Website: lowes
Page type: review-order
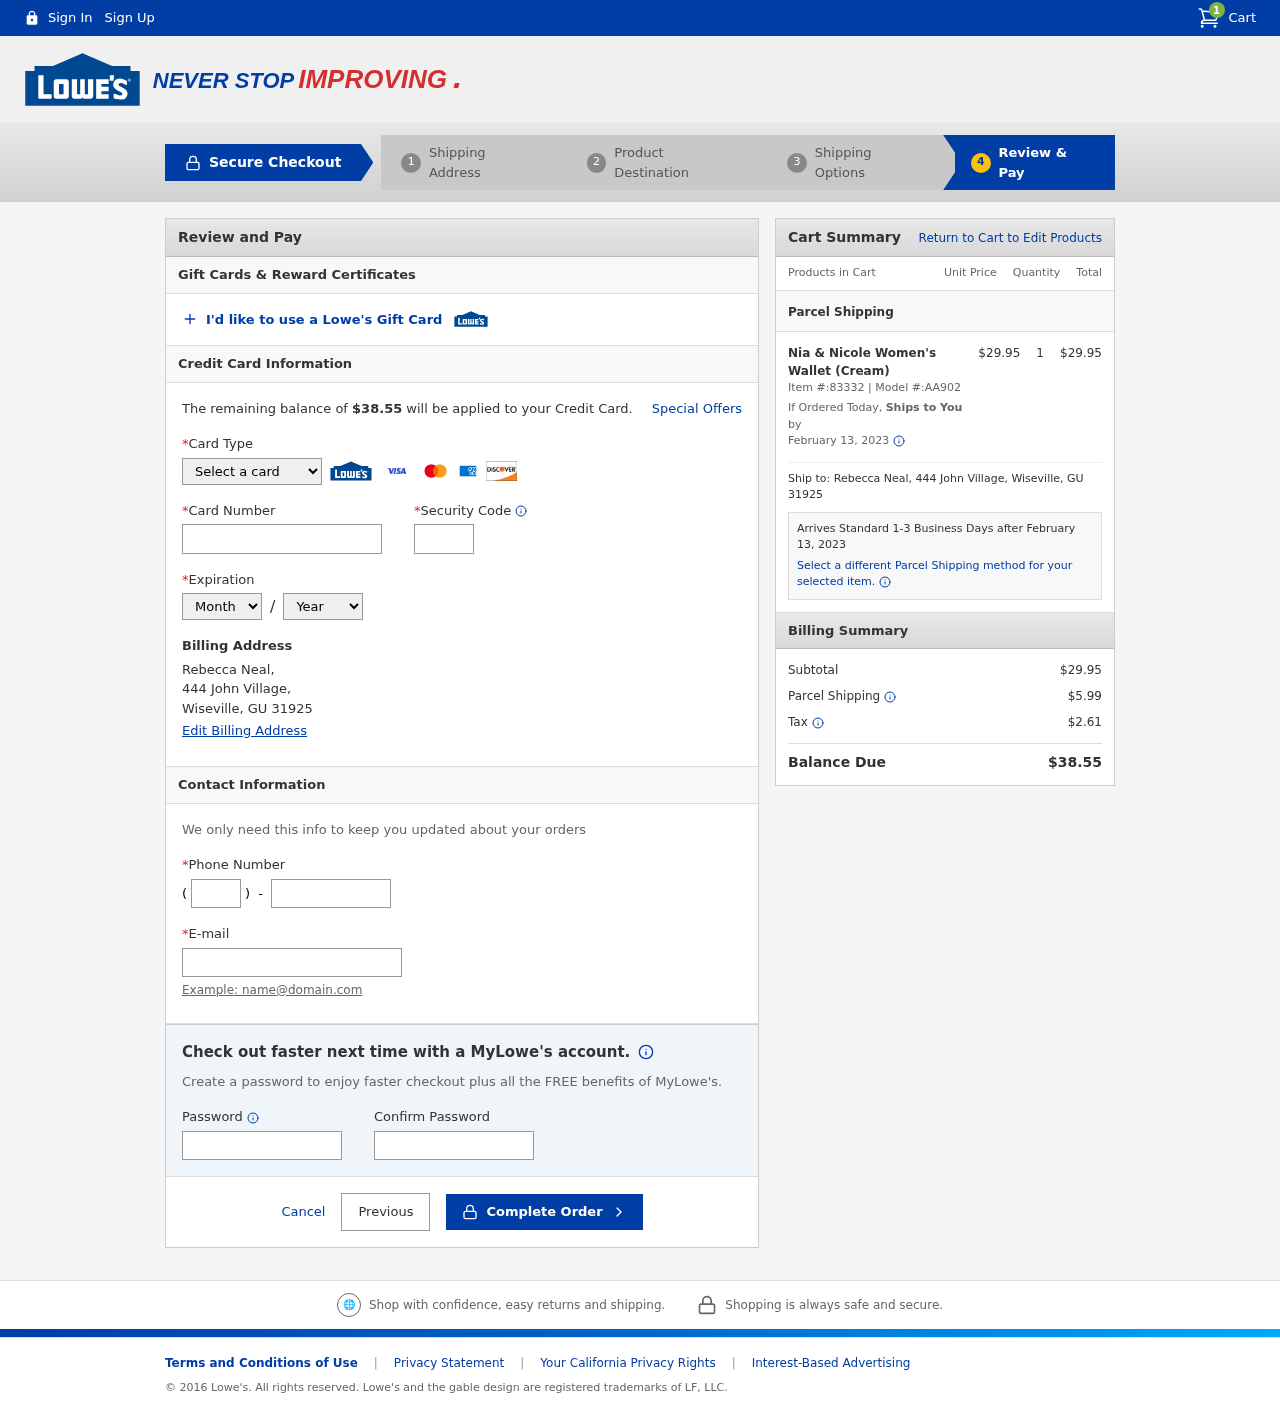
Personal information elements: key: PII_CARD_CVV
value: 163
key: PII_CARD_EXPIRY_MONTH
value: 07
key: PII_CARD_EXPIRY_YEAR
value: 27
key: PII_CARD_NUMBER
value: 2223 4542 7898 8460
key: PII_CARD_TYPE
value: Mastercard
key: PII_CITY
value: Wiseville
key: PII_EMAIL
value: rebecca_neal@gmail.com
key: PII_FULLNAME
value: Rebecca Neal,
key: PII_PHONE
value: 6368050046
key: PII_PHONE_AREA
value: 636
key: PII_POSTCODE
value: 31925
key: PII_STATE_ABBR
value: GU
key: PII_STREET
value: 444 John Village
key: PII_STREET
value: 444 John Village,
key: PII_FULLNAME2
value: Rebecca Neal
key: PII_STATE
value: GU
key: PII_POSTCODE_FULL
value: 31925
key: PII_CITY_STATE
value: Wiseville, GU
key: PII_CITY_STATE_ZIP
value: Wiseville, GU 31925
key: PII_POSTCODE_NUMERIC
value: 31925
Product elements: key: PRODUCT1_NAME
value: Nia & Nicole Women's Wallet (Cream)
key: PRODUCT1_PRICE
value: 29.95
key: PRODUCT1_QUANTITY
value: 1
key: PRODUCT1_ITEM_NUMBER
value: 83332
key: PRODUCT1_MODEL_NUMBER
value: AA902
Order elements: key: ORDER_NUM_ITEMS
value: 1
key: ORDER_TOTAL
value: $38.55
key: ORDER_SHIPPING_DATE
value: February 13, 2023
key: ORDER_SUBTOTAL
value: $29.95
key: ORDER_SHIPPING_DATE2
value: February 13, 2023
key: ORDER_SUBTOTAL2
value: $29.95
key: ORDER_SHIPPING_COST
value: $5.99
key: ORDER_TAX
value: $2.61